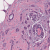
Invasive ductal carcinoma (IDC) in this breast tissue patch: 1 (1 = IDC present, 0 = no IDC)